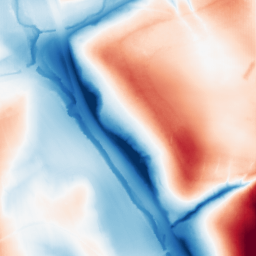
Category: classical
Decomposition family: gaussian_anisotropic
Decomposition parameters: sigma_x: 50
sigma_y: 10
Upsampling method: fft_zeropad
Upsampling parameters: scale: 2
Upsampling scale: 2